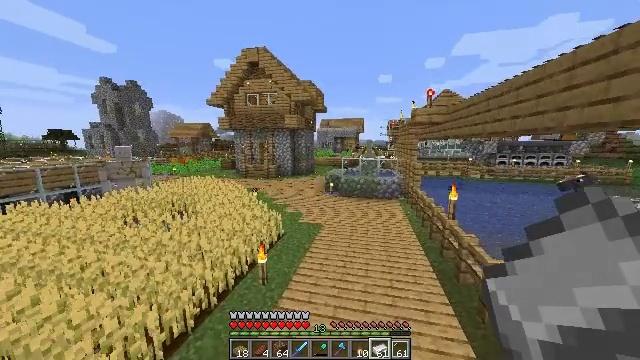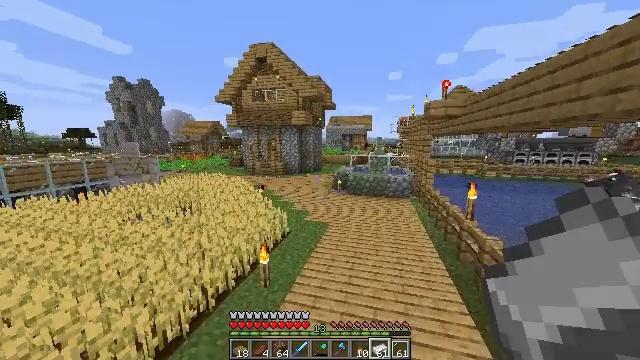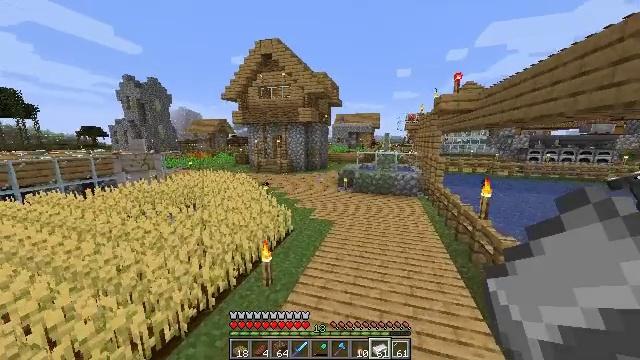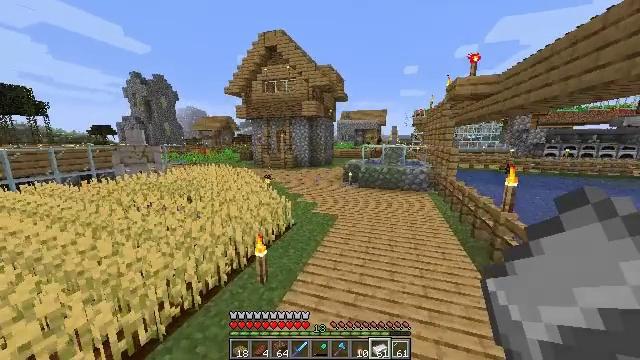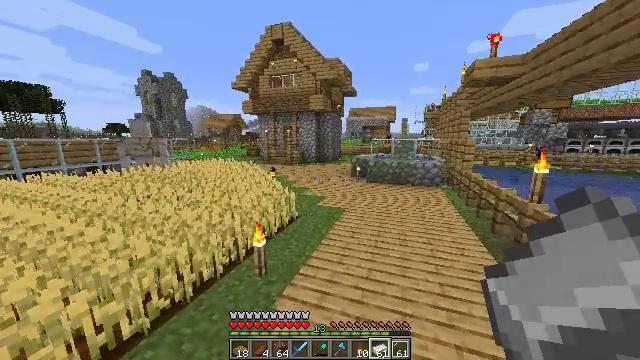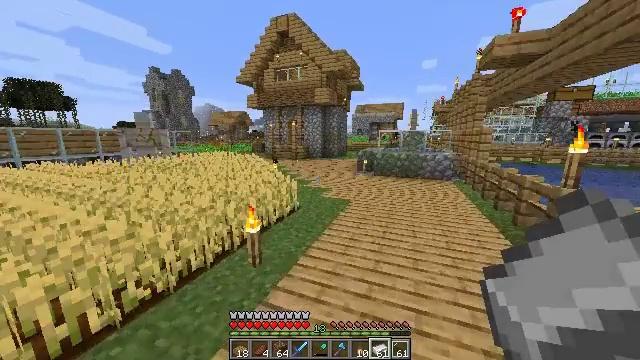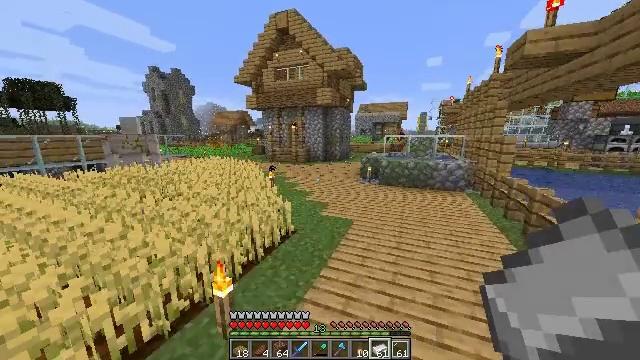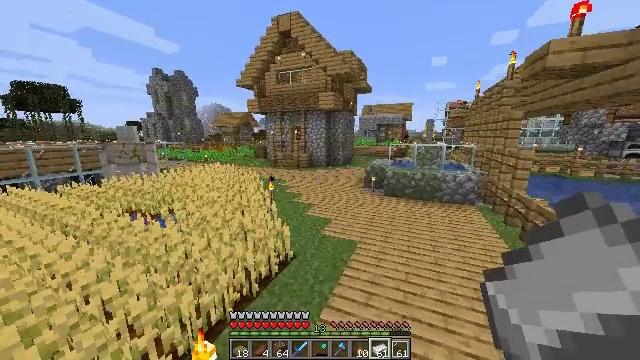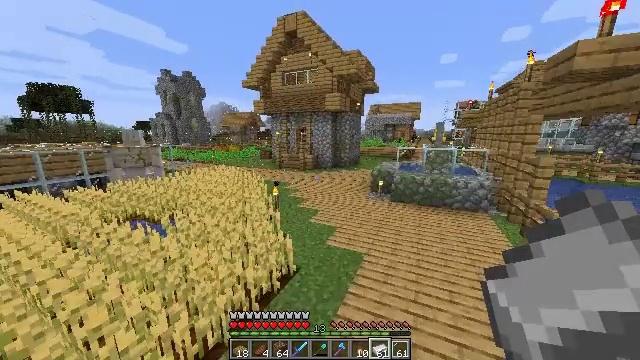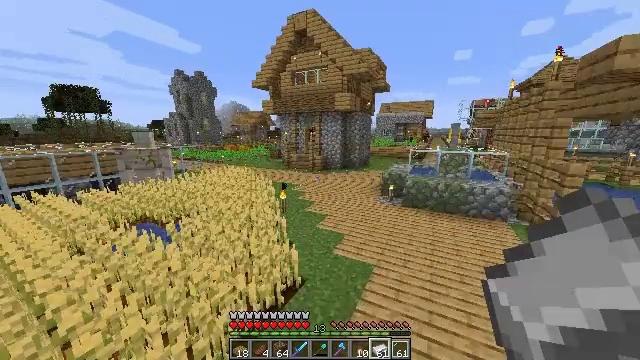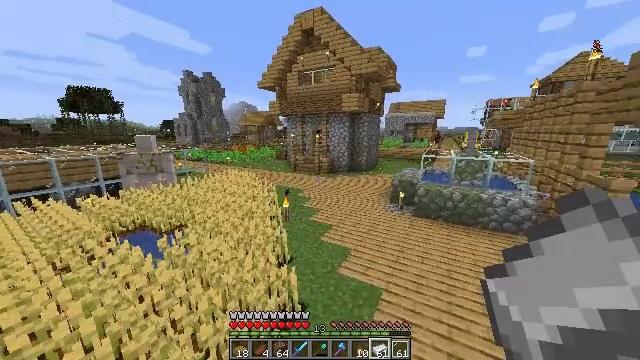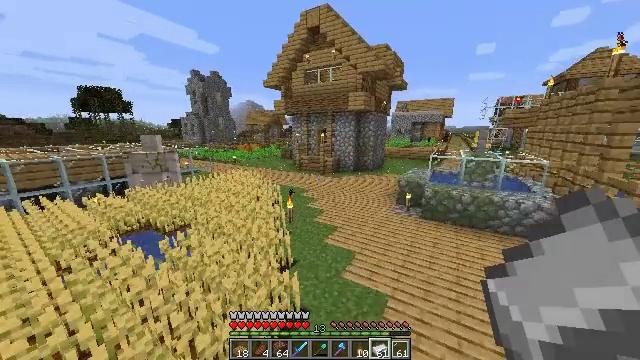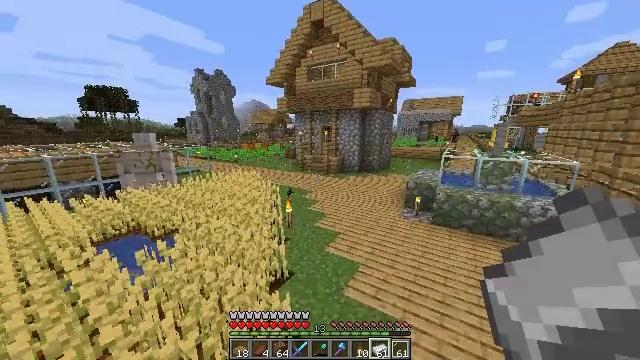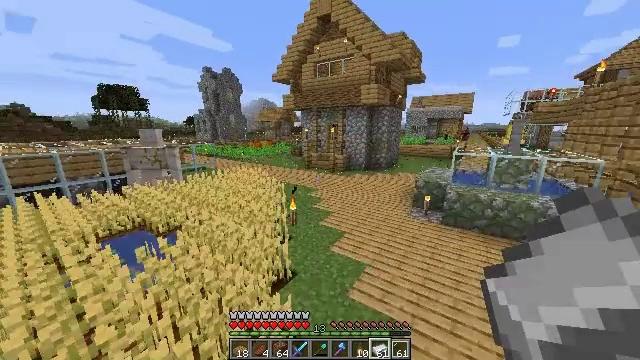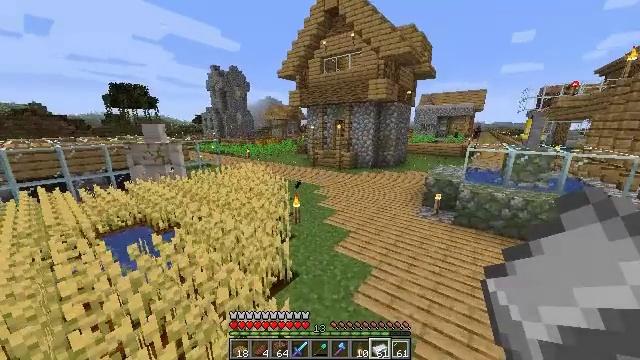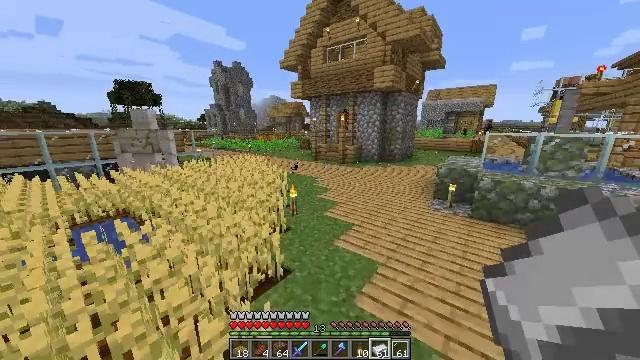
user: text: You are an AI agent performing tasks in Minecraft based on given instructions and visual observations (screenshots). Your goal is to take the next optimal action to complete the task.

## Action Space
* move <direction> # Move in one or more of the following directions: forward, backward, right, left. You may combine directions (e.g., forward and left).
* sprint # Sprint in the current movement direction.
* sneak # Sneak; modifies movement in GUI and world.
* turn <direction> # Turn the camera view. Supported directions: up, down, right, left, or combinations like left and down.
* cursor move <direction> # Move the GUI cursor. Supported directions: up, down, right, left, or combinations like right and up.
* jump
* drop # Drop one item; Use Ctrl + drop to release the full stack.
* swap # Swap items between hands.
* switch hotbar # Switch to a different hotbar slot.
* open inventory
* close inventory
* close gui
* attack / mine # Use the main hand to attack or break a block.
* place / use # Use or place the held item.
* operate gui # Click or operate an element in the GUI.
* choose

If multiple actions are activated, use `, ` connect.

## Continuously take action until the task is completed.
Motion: motion action
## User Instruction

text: Put gold and redstone in the crafting grid to craft a clock.
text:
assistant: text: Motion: move forward, turn left, jump
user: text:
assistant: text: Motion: move forward, turn left, jump
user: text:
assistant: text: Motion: move forward, sprint, turn left, jump
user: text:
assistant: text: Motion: move forward, sprint, turn left, jump
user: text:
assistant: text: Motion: move forward, sprint, turn left, jump
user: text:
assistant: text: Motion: move forward, sprint, jump
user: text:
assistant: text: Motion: move forward, jump
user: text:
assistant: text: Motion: move forward, turn left, jump
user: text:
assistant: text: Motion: move forward, turn left, jump
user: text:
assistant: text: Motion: move forward, turn left, jump
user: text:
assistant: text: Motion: move forward, turn left, jump
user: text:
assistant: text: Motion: move forward, turn left, jump
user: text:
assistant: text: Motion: move forward, turn left, jump
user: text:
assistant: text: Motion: move forward, turn left, jump
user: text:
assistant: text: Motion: move forward, sprint, turn left, jump
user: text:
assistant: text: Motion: move forward, sprint, turn left, jump
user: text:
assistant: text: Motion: move forward, sprint, turn left, jump
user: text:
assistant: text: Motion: move forward, sprint, turn left, jump
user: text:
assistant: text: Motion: move forward, sprint, turn left, jump
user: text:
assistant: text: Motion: move forward, turn left, jump
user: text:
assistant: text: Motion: move forward, jump
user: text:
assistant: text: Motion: move forward, jump
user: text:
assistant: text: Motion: move forward, turn left, jump
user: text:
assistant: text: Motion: move forward, turn left, jump
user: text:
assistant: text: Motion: move forward, jump
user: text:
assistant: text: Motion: move forward, jump
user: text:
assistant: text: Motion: move forward, sprint, jump
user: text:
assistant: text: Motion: move forward, sprint, jump
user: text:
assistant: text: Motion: move forward, sprint, jump
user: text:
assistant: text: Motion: move forward, sprint, jump